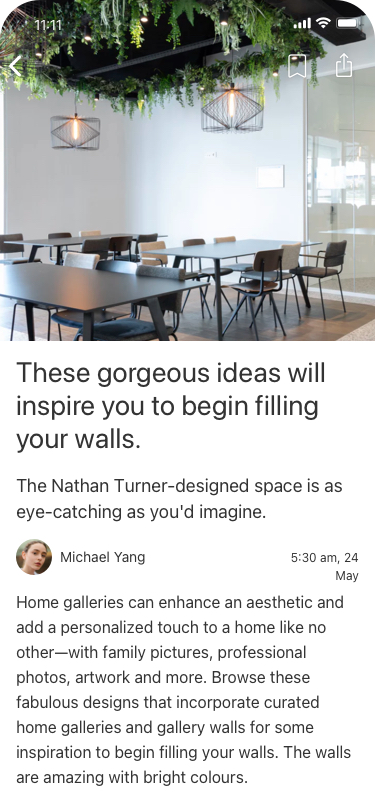
Text in this UI design:
Home galleries can enhance an aesthetic and add a personalized touch to a home like no other—with family pictures, professional photos, artwork and more. Browse these fabulous designs that incorporate curated home galleries and gallery walls for some inspiration to begin filling your walls. The walls are amazing with bright colours.
5:30 am, 24 May
Michael Yang
The Nathan Turner-designed space is as eye-catching as you'd imagine.
These gorgeous ideas will inspire you to begin filling your walls.
11:11